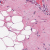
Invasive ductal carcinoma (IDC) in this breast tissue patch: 0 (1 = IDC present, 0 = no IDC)